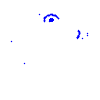
Particle: proton